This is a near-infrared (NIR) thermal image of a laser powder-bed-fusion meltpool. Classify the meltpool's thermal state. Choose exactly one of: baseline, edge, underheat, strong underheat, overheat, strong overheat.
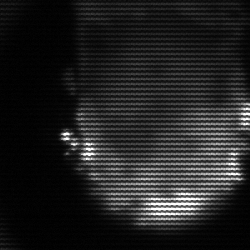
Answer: baseline